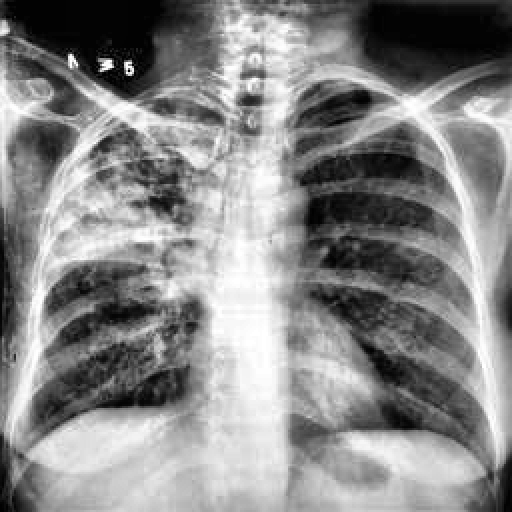
Finding: TUBERCULOSIS